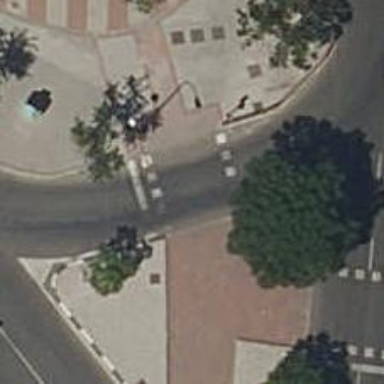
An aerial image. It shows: Road with traffic signals at the crossing.